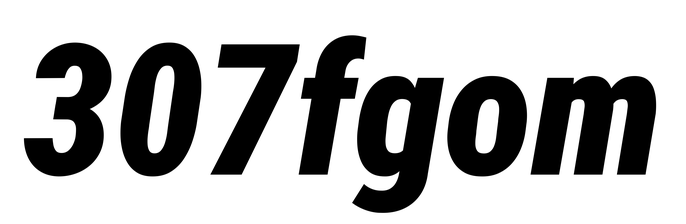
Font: Roboto-Italic_Condensed_Black_Italic